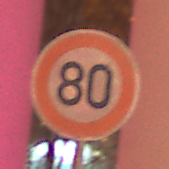
Verkehrszeichen: Geschwindigkeit80
Umgebung: Outdoor, Urban
Tageszeit: Night
Wetter: Overcast
Licht: Artificial
Jahreszeit: Winter
Kontrast: MediumContrast